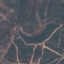
Land use / land cover class: HerbaceousVegetation